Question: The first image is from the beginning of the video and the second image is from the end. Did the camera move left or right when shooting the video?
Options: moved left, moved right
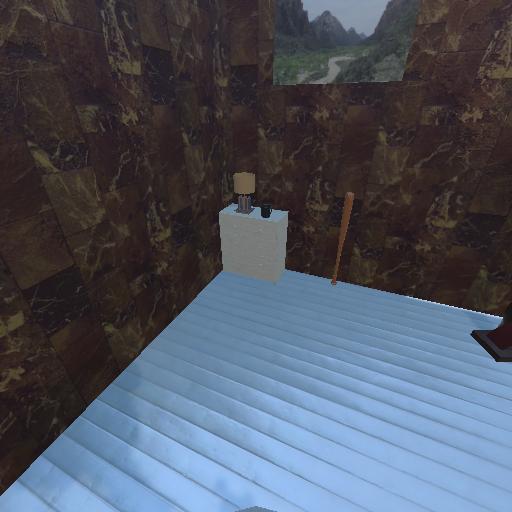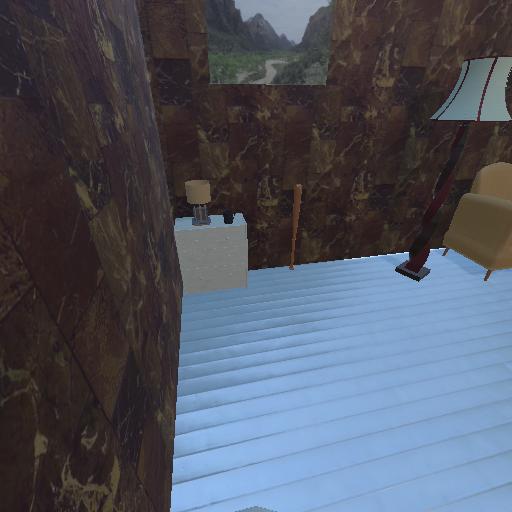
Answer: moved left